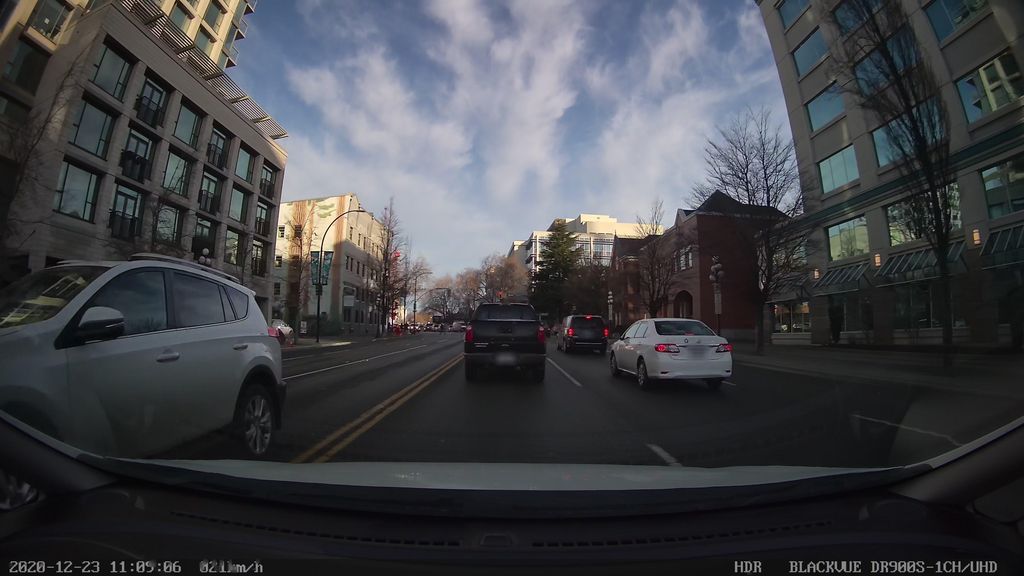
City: victoria